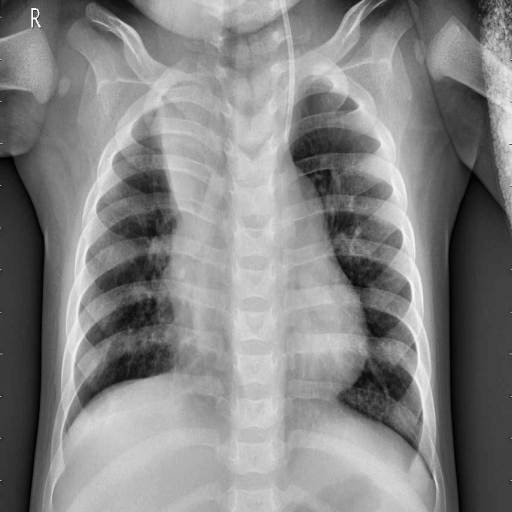
Finding: PNEUMONIA